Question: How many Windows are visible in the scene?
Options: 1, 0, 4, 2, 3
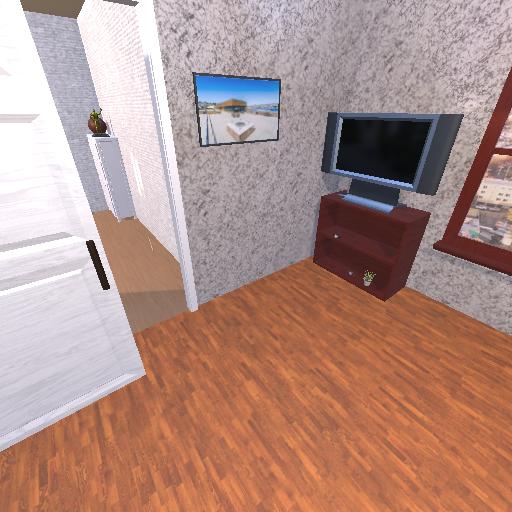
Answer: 1